Question: Why do I need a new instance of a patch for each axis I'm going to add it to? When does the patch depend on an axis, and why can't the mathematical definition be added to different axes to be drawn more than once? Is the 'oneEllipse' the efficient way to deal with this?
If the Ellipse is an artist on the current axis (if otherwise unspecified), why can I add 'f, g' below to different axes when they were created with the same current axis?
'''
import numpy as np
import matplotlib.pyplot as plt
from matplotlib.patches import Ellipse
x, y, width, height, angle=10.0, 6.0, 7.0, 3.0, 160.0
fig = plt.figure(figsize=(12,8))
ax1 = fig.add_subplot(121)
ax2 = fig.add_subplot(122)
def oneEllipse():
return Ellipse(xy=(x,y), width=height, height=width, angle=angle,
facecolor='blue')
e = Ellipse(xy=(x,y), width=width, height=height, angle=angle,
facecolor='black')
f = Ellipse(xy=(x+2,y+2), width=width, height=height, angle=angle,
facecolor='green')
g = Ellipse(xy=(x+2,y+2), width=width, height=height, angle=angle,
facecolor='green')
#ax1.add_artist(e) # Can use e only once --
ax2.add_artist(e) # if added twice, appears on neither axis
# whether called in loop or not
ax1.add_artist(f) # These were defined with the same gca(), weren't they?
ax2.add_artist(g) # Why not the same behavior as e?
for ax in (ax1, ax2):
ax.set_aspect('equal')
ax.set(xlim=(0,20), ylim=(0,10))
ax.add_artist(oneEllipse()) # Generating a new Ellipse each time, fine
ax.add_artist(e) # if e was added to the last axis in the loop *only*,
# it appears if in loop
'''

Edited to add: duplicate of <URL> but with more examples of what fails how.
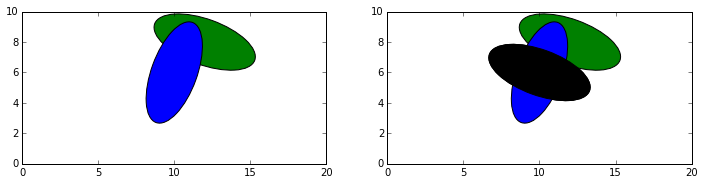
Answer: The short answer is because you can't.
The slightly longer answer is that as part of the drawing process the artists need to know what 'Axes' they belong to due to the way the transform stack works. Going into much more detail would require digging into the full draw/transform stack.
In the next feature release of mpl (2.1 ~summer 2015) trying to do this will raise an exception (<URL>
Also, be careful about 'Axis' vs 'Axes' (<URL>